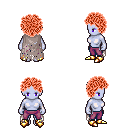
a pixel art fantasy rpg character, female body template, dark elf, purple skin, gray tattered cape, magenta pants, red curly afro hairstyle, gold boots, four views (front, back, left, right), 2x2 character sprite sheet, small pixel art, hard edges, no anti-aliasing